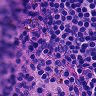
Metastatic tissue present: no